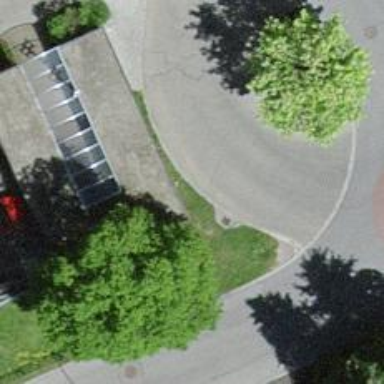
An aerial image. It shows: Bus stop with sheltered platform for public transport.